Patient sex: M
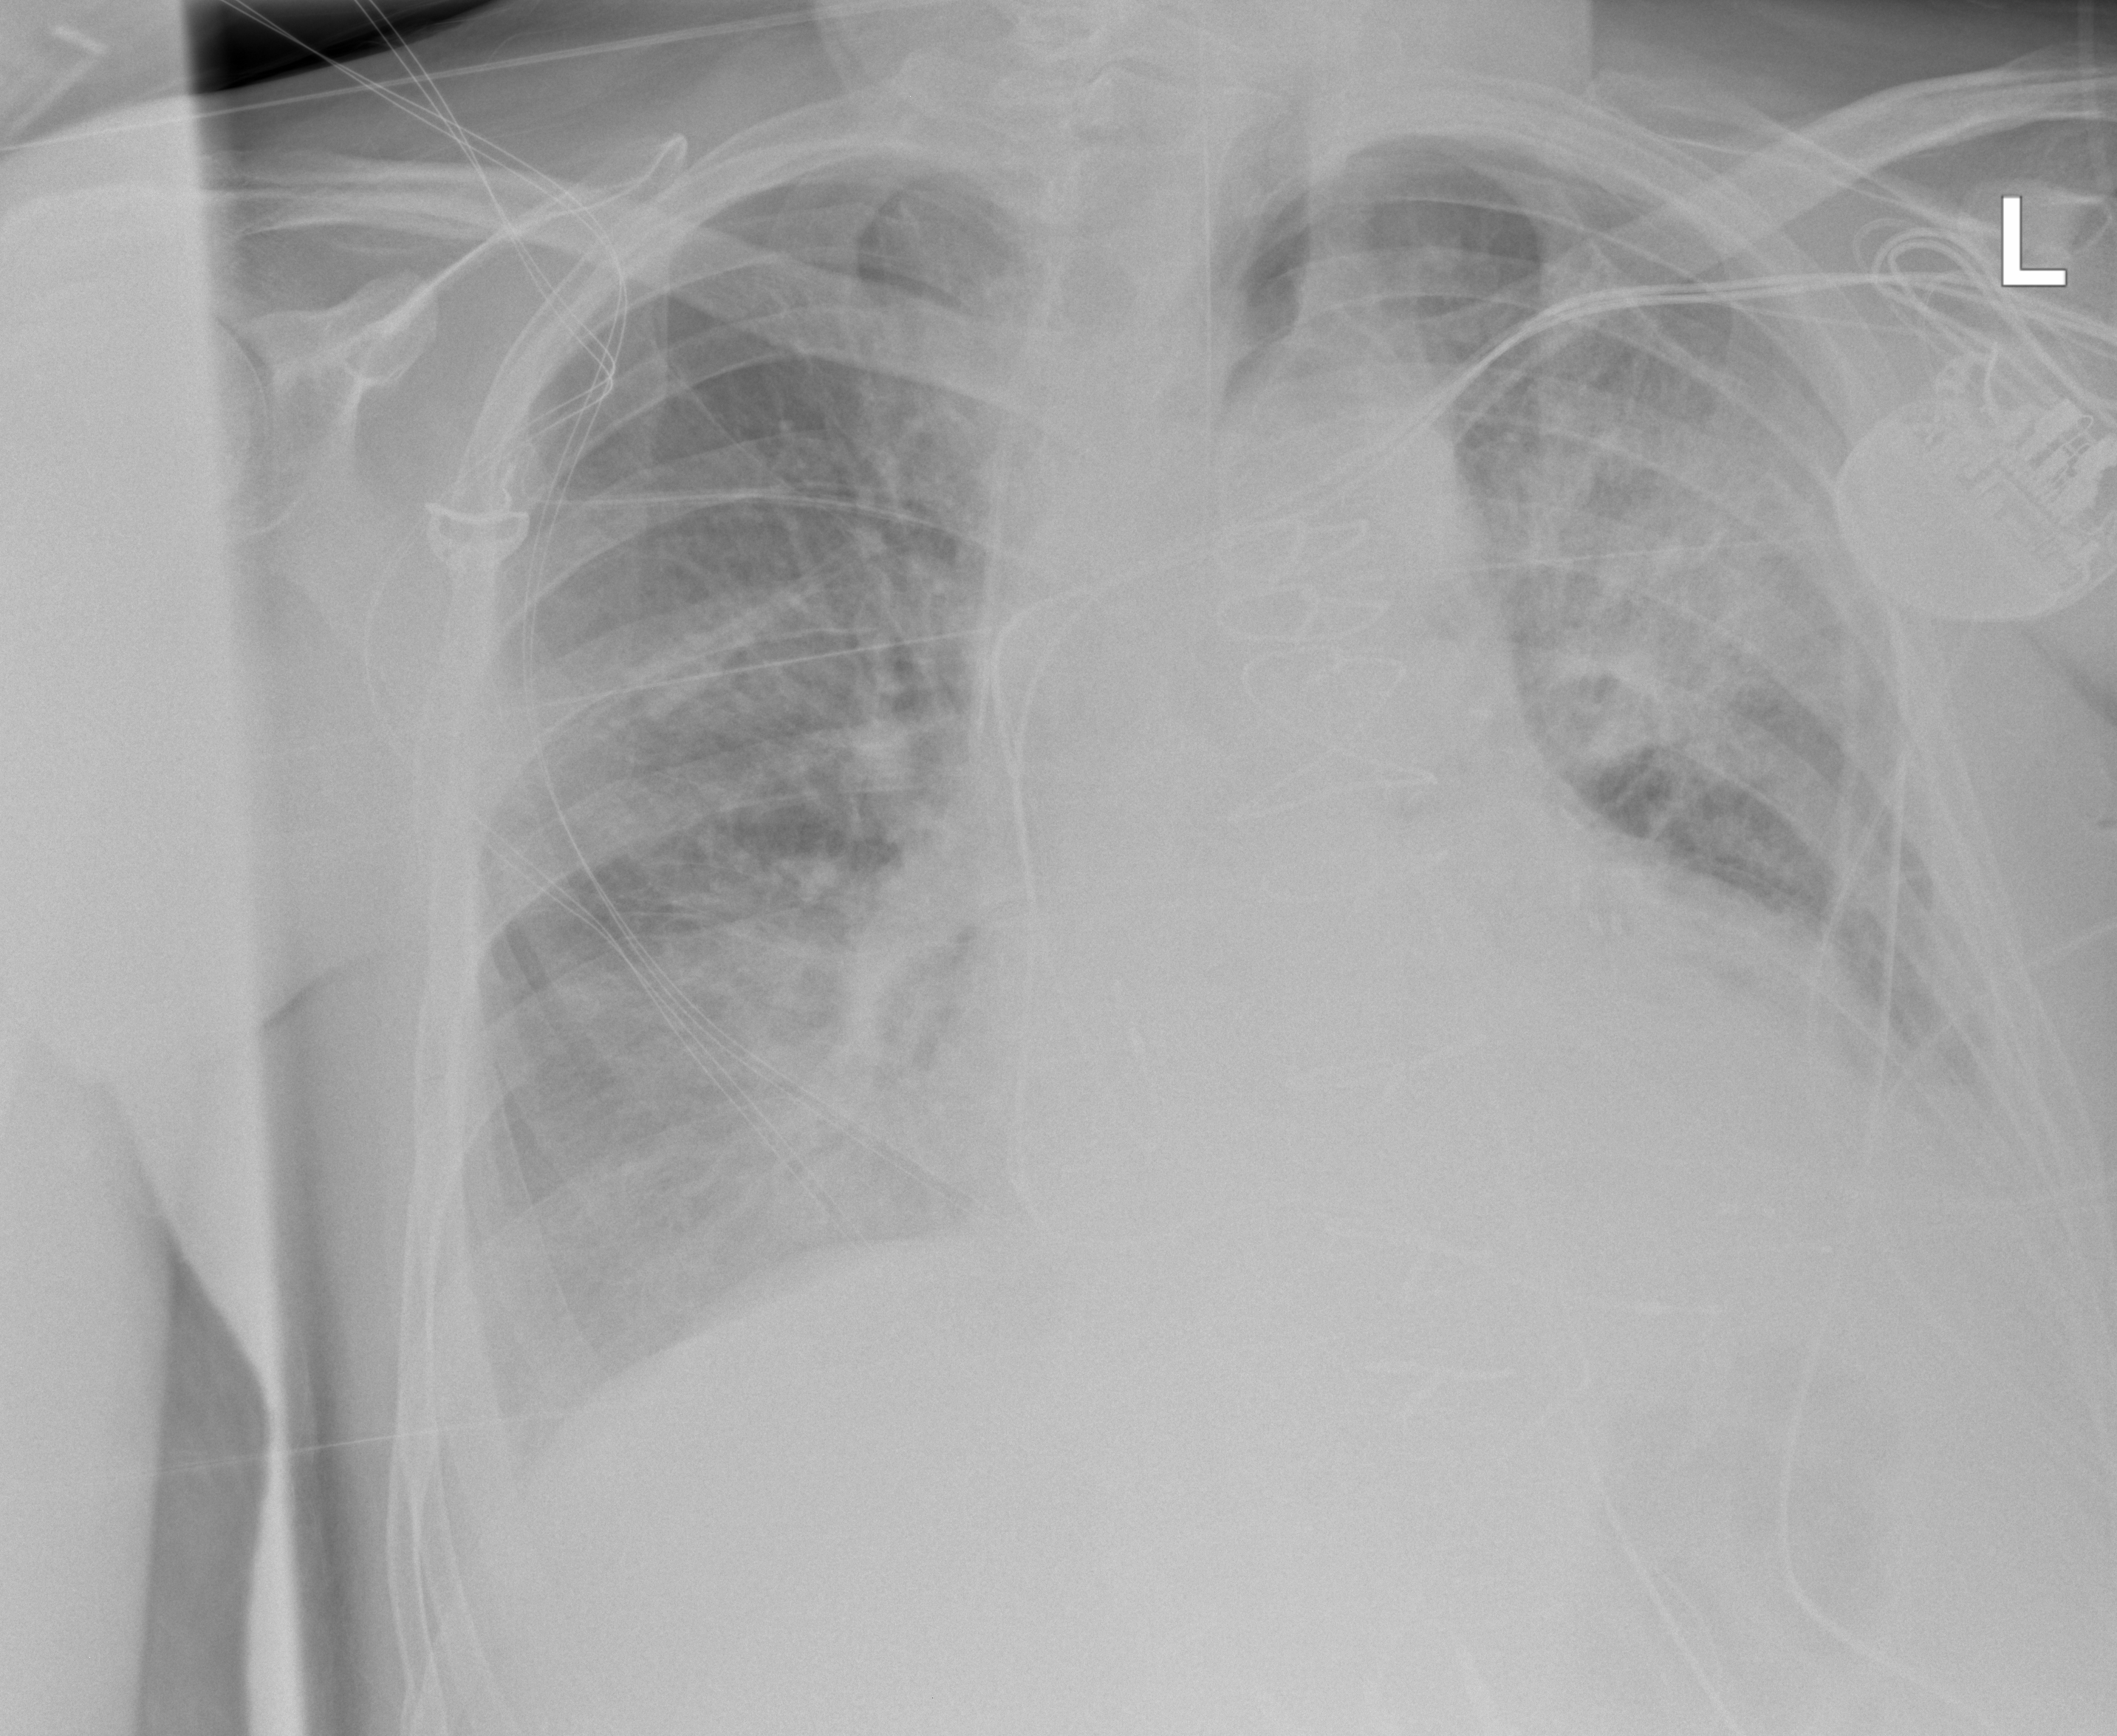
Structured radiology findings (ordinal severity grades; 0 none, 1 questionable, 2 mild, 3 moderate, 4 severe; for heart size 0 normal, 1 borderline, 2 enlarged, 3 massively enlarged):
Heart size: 2
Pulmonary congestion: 2
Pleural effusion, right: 1
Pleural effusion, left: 2
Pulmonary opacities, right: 3
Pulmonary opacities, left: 3
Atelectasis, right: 2
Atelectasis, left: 2